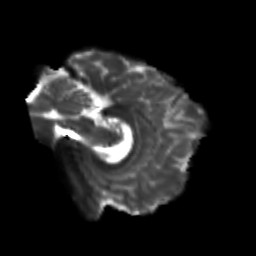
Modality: T2w
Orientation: sagittal
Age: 20
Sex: female
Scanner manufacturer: siemens
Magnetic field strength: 3 T
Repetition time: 3.5 s
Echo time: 0.113 s